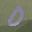
Label: 0